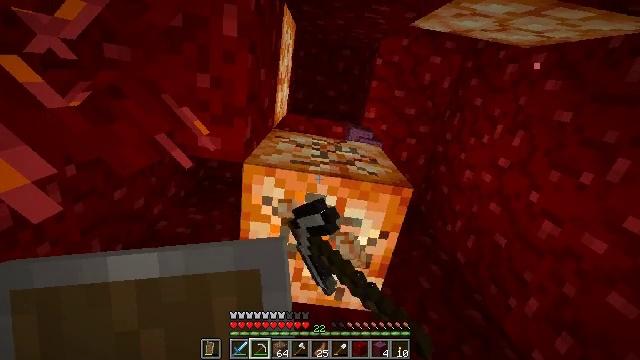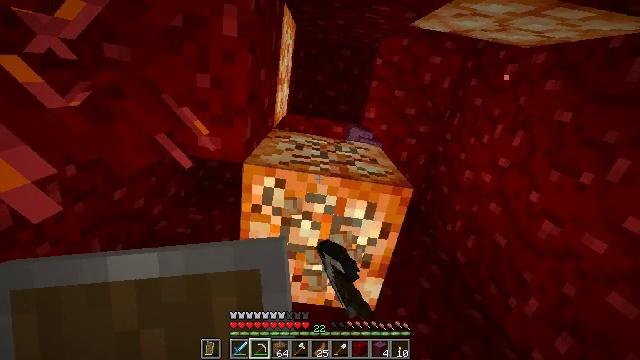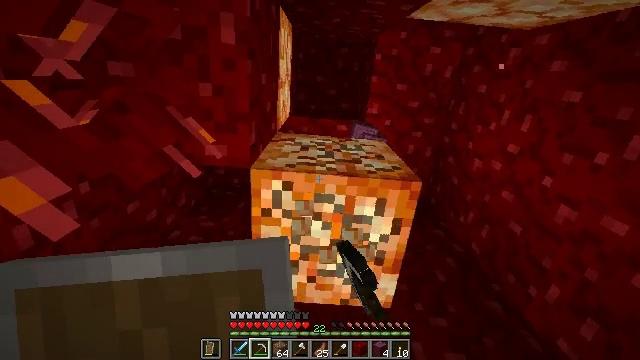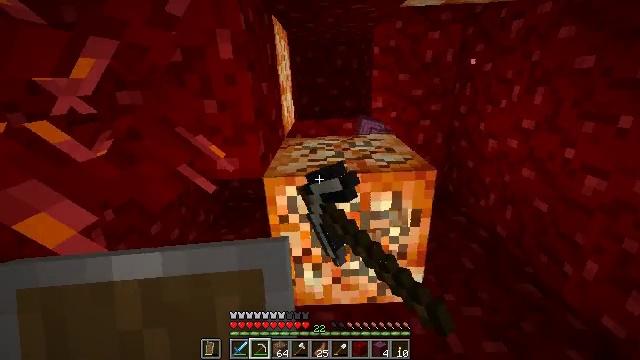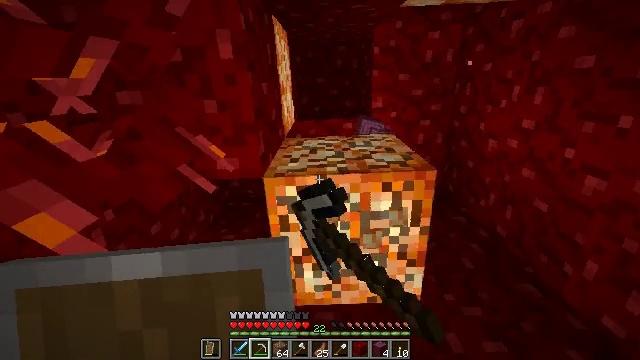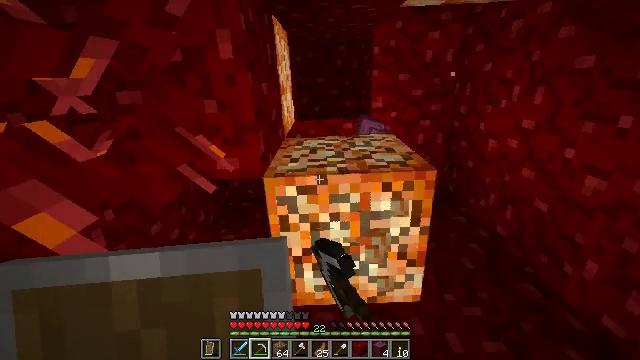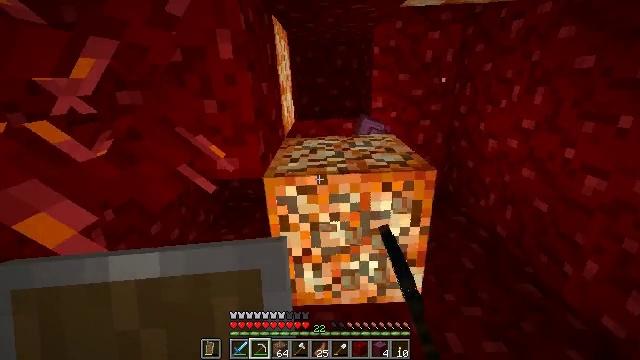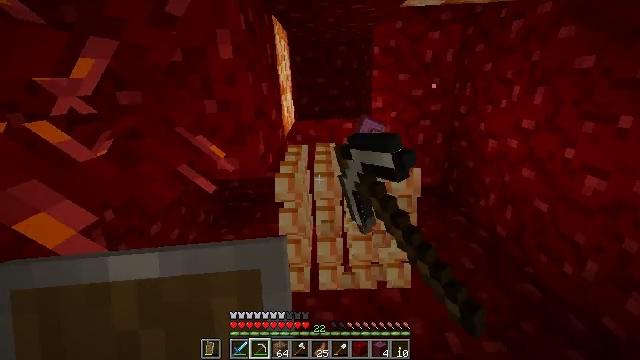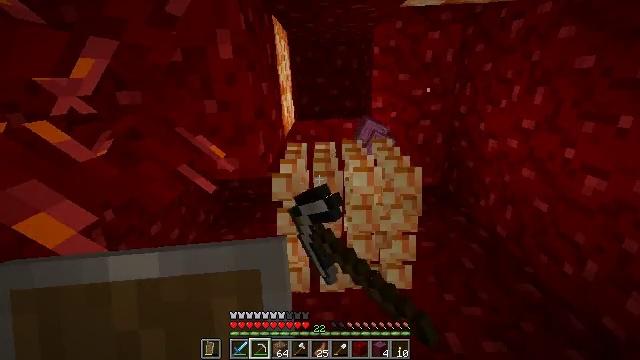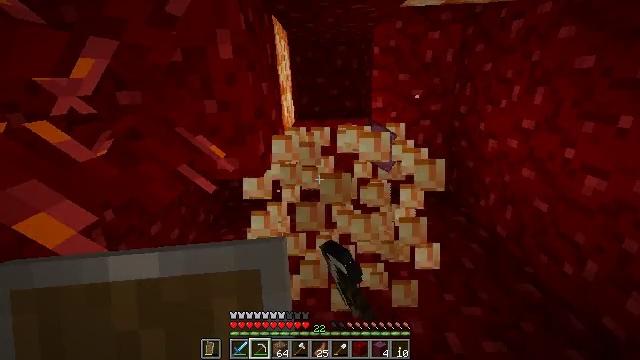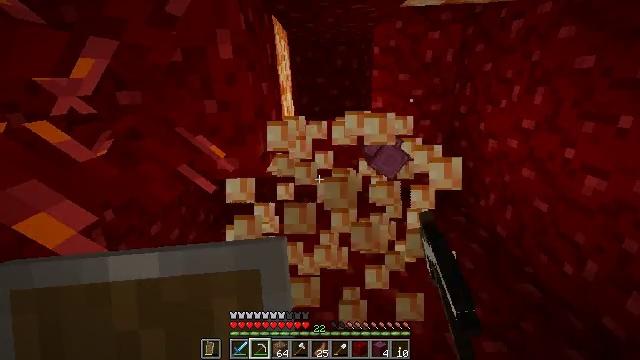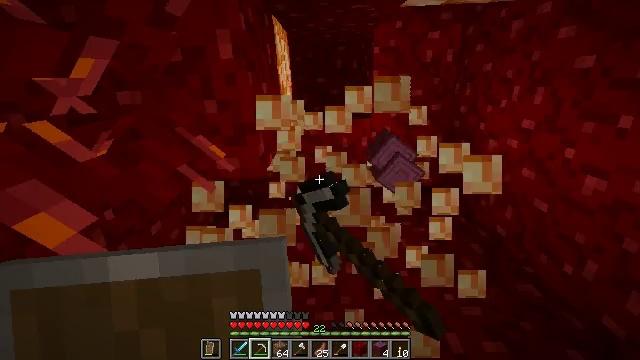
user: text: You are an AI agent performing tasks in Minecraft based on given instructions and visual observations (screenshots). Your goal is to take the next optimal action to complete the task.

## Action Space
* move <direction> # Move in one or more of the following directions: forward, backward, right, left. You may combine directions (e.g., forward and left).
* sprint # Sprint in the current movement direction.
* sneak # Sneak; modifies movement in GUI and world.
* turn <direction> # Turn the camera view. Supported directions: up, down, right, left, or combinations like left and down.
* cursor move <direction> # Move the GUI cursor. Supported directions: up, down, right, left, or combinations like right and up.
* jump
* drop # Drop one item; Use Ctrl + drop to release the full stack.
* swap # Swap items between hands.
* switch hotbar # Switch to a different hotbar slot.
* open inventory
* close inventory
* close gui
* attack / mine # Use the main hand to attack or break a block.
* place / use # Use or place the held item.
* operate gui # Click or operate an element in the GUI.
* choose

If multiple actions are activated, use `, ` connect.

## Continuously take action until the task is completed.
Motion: motion action
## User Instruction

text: Retrieve shroomlight for lighting purposes.
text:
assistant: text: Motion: attack / mine
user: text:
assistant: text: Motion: turn left, attack / mine
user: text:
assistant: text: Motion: turn left, attack / mine
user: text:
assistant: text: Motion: attack / mine
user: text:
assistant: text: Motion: attack / mine
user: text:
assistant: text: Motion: attack / mine
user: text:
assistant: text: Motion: attack / mine
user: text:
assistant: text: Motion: attack / mine
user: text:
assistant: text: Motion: attack / mine
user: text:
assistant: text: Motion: attack / mine
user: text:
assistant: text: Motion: attack / mine
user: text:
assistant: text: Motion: attack / mine